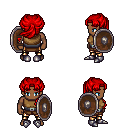
a pixel art fantasy rpg character, male body template, human, dark skin, leather chest armor, gold greaves, red princess hairstyle, bracelets, metal boots, shield, four views (front, back, left, right), 2x2 character sprite sheet, small pixel art, hard edges, no anti-aliasing